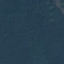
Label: Forest